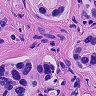
Metastatic tissue present: yes